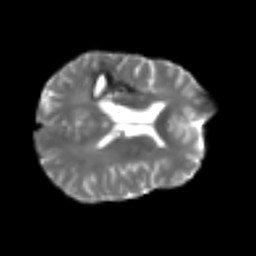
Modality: T2w
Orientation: axial
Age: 40
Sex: male
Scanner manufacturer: siemens
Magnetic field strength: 3 T
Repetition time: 4.987 s
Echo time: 0.0792 s